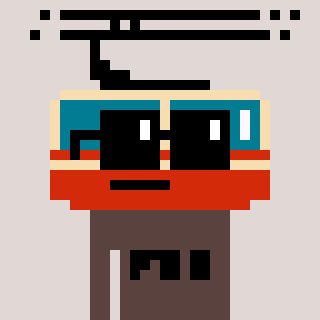
a pixel art character with square black sunglasses, a tram wagon-shaped head and a darkbrown-colored body on a warm background